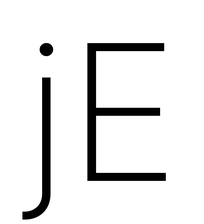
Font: Inter_ExtraLight